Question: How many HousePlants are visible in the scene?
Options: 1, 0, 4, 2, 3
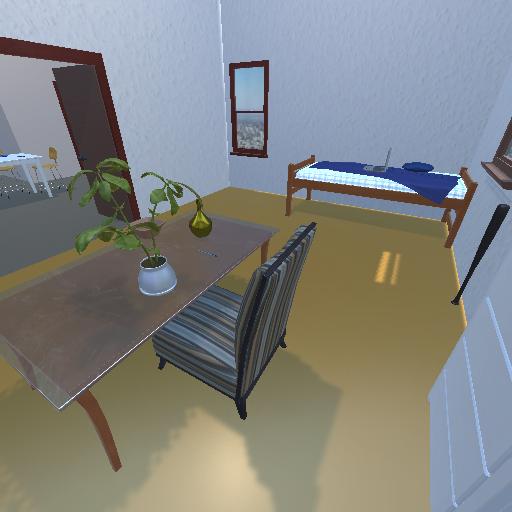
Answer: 1